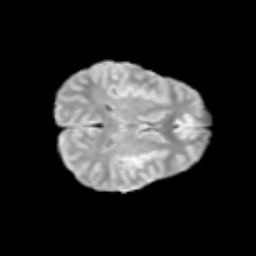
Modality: T2w
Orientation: axial
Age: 12
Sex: female
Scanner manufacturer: siemens
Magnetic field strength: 3 T
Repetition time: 3.8 s
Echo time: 0.07 s